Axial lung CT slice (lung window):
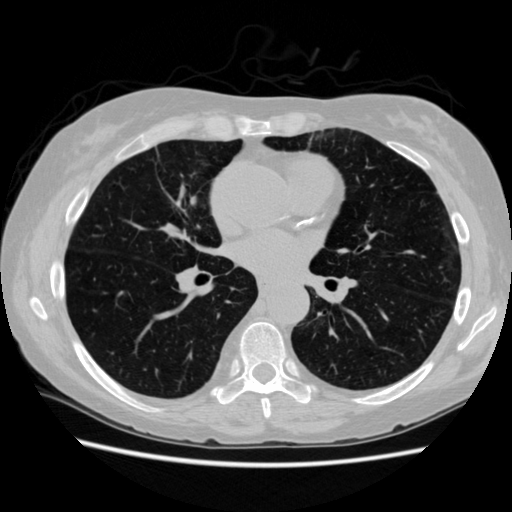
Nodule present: no